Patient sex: F
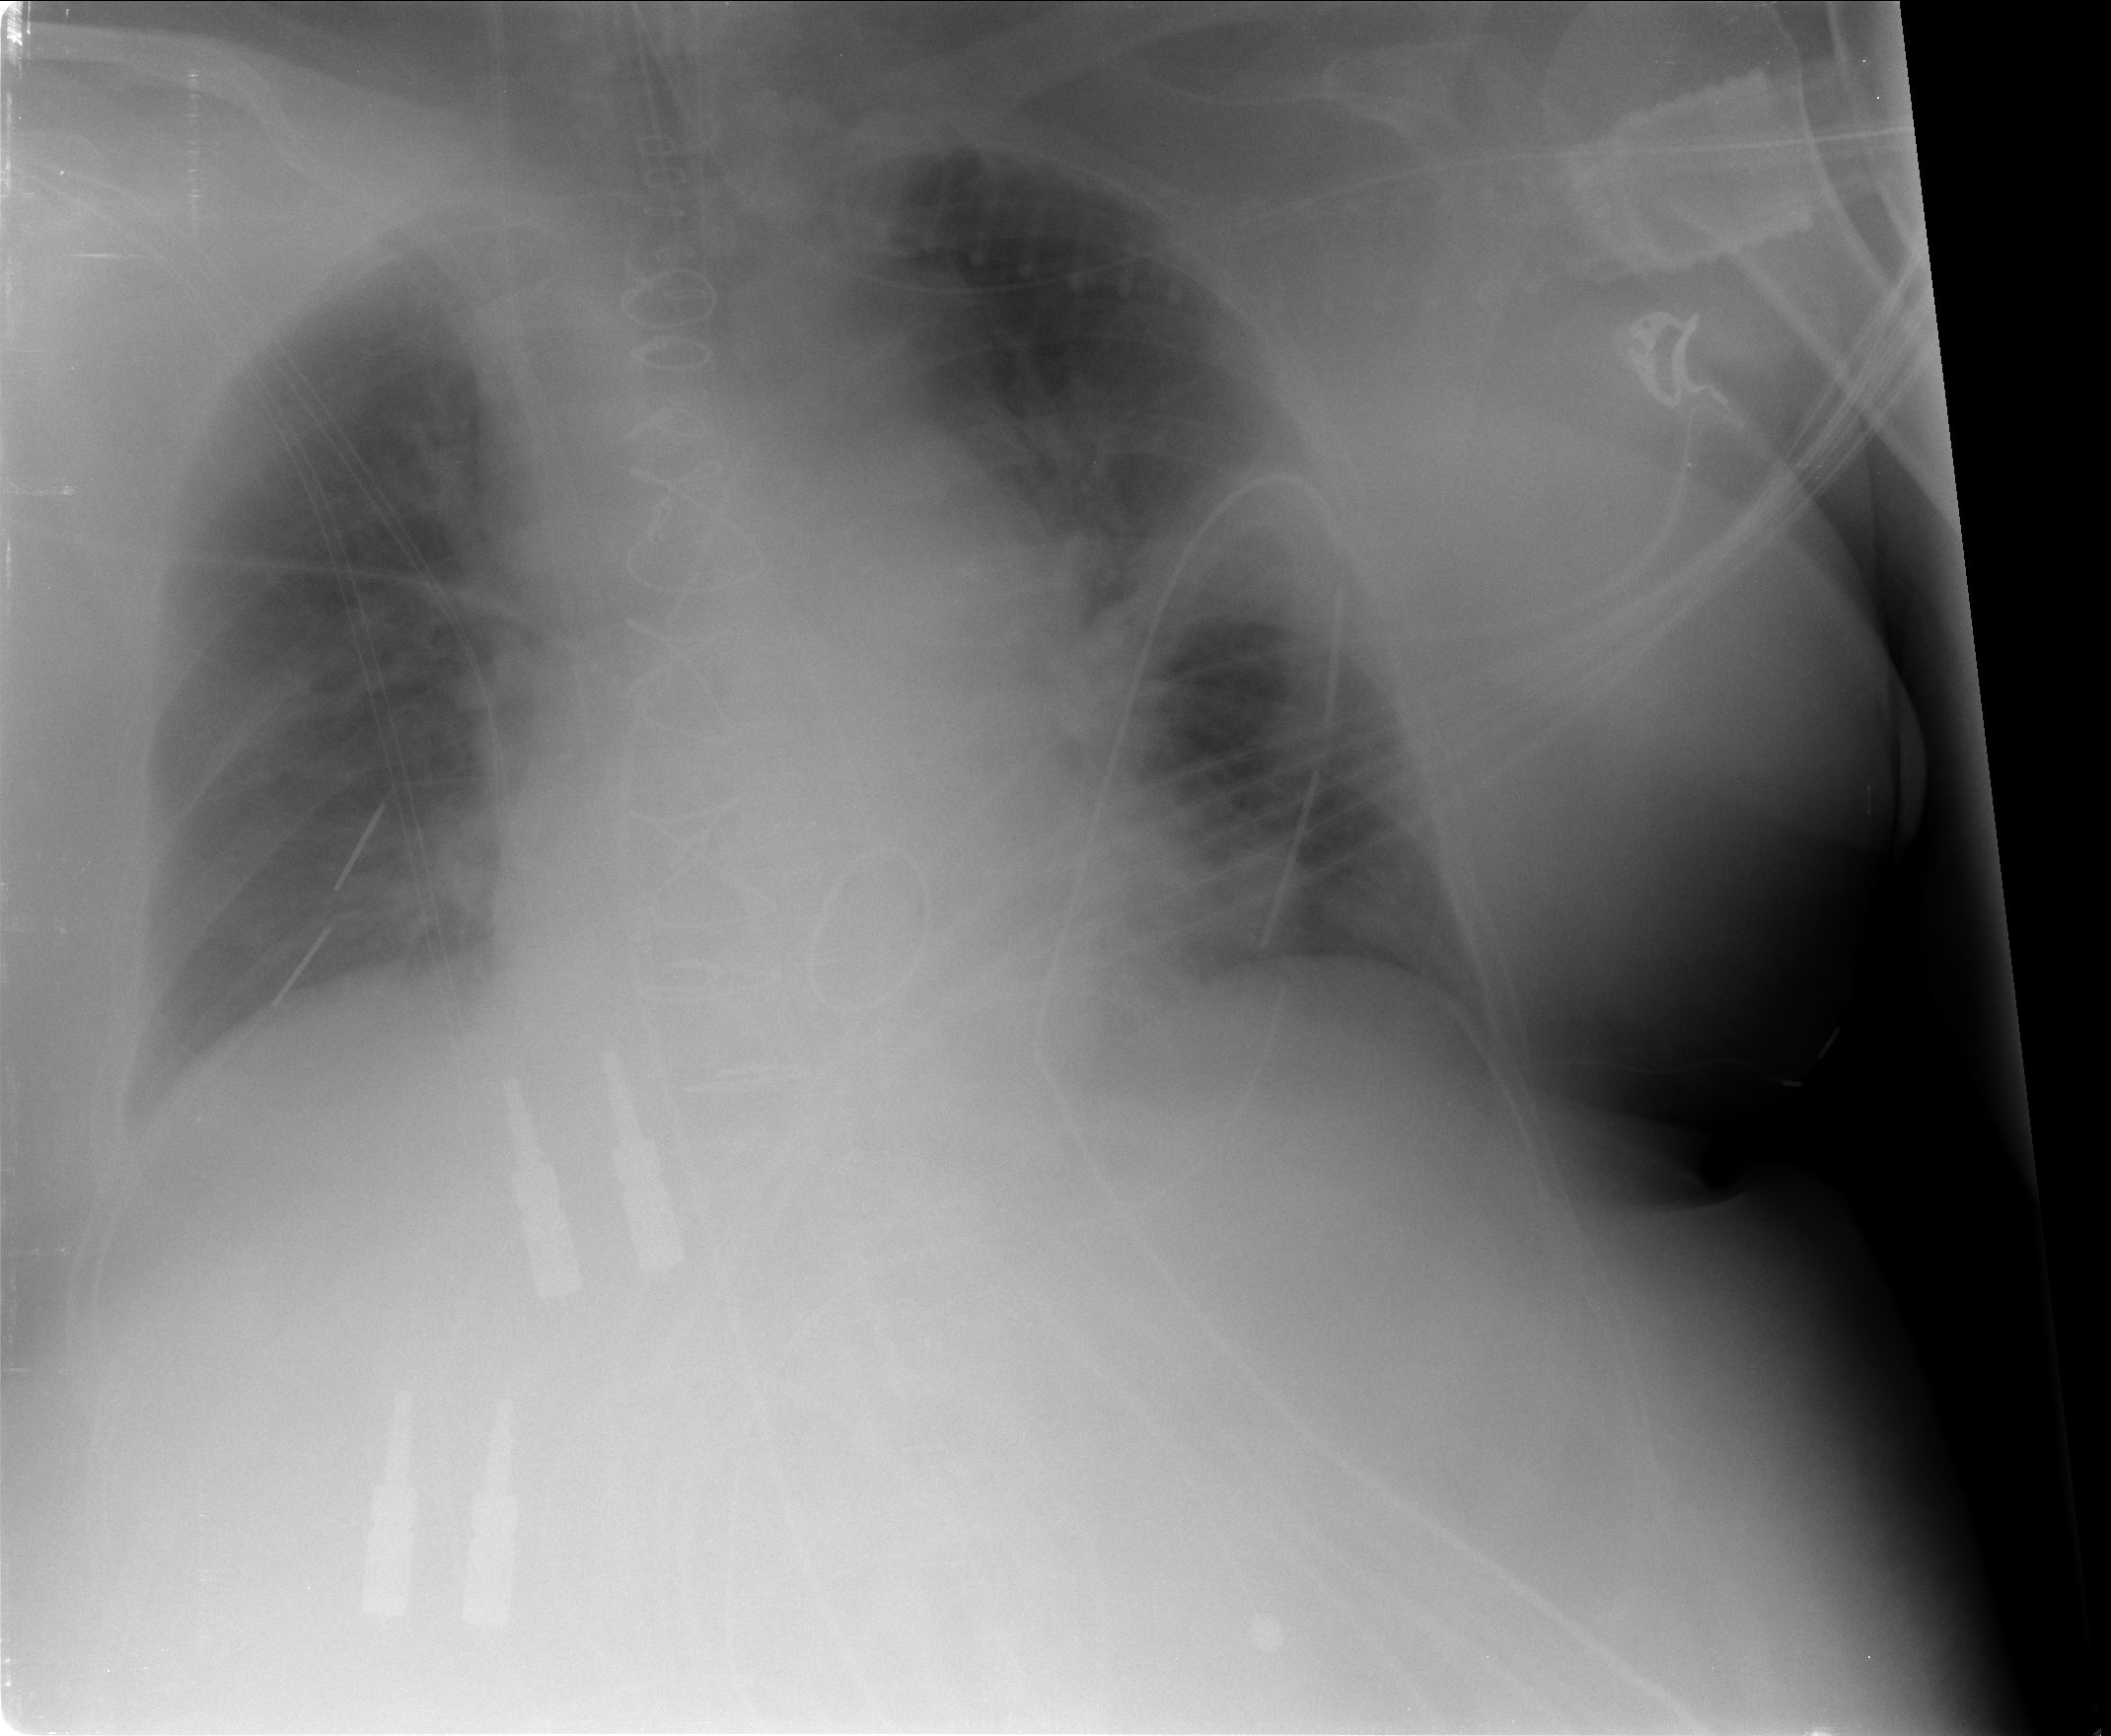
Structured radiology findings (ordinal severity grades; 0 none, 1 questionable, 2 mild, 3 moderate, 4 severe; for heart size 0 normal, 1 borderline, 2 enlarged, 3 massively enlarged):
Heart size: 1
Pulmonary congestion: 2
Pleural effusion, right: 0
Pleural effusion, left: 0
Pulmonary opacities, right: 0
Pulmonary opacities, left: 0
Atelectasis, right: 0
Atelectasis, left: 0